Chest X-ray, AP view. Patient: 72 years old, sex M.
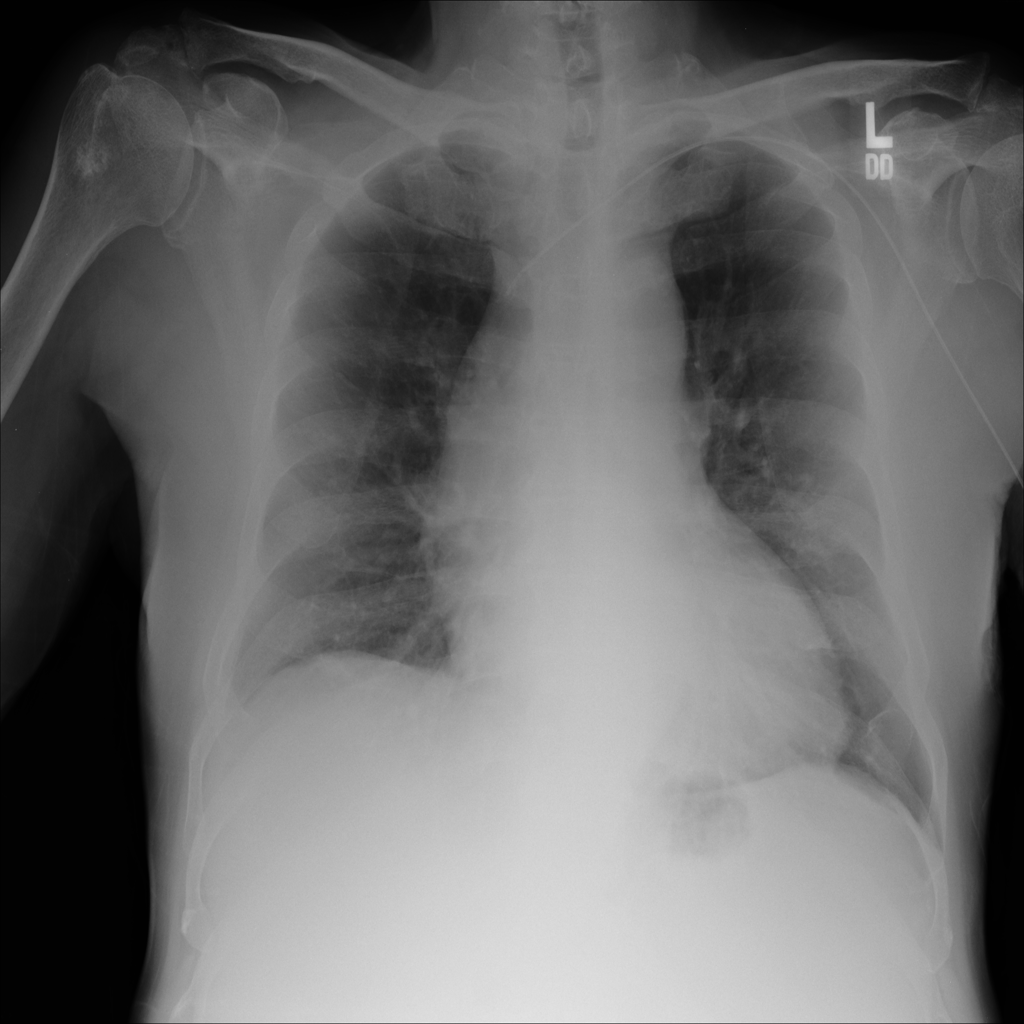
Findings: No Finding